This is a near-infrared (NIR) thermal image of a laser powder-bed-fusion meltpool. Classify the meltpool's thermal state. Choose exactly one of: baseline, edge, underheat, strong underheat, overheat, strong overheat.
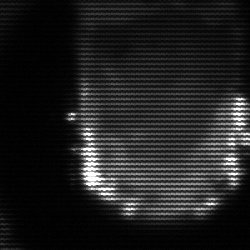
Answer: baseline